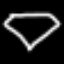
Label: diamond